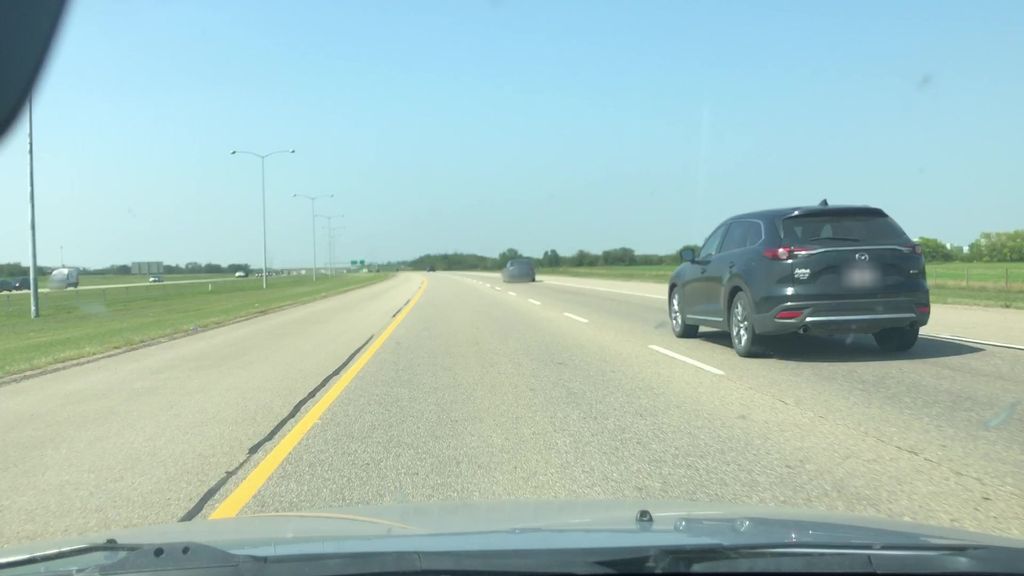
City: edmonton